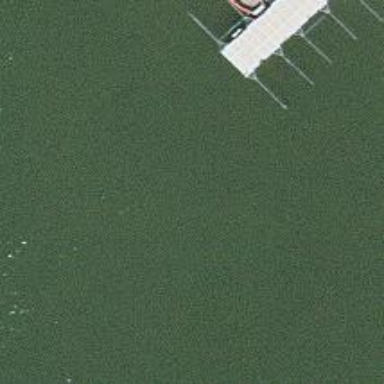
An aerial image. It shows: Man-made pier.